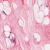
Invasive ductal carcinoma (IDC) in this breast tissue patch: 0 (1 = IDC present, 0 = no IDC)